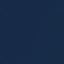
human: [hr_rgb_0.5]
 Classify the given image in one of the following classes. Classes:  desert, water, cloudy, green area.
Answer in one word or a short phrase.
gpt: water